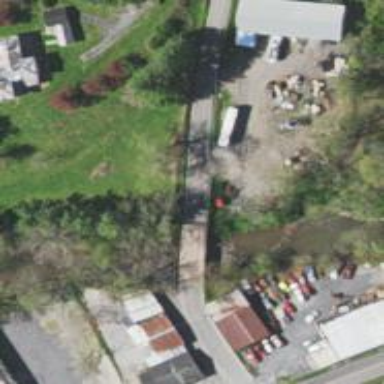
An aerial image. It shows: Residential road with bridge.